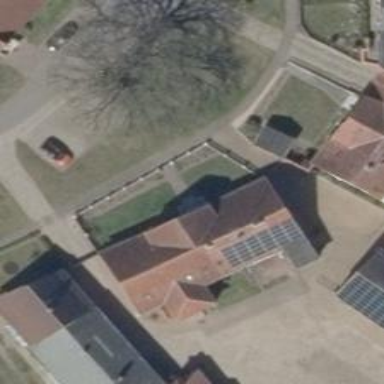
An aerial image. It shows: Solar photovoltaic panel generator producing electricity in small installation.